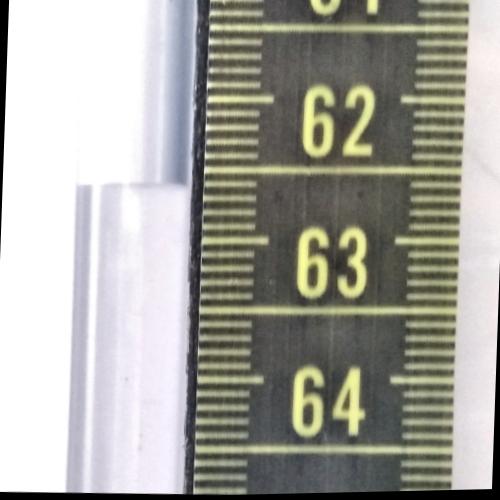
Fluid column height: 62.6 cm